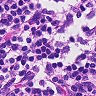
Metastatic tissue present: no